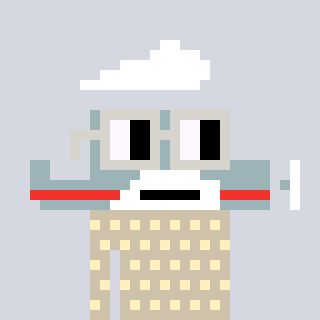
a pixel art character with square light gray glasses, a plane-shaped head and a bege-colored body on a cool background